Question: How do I get rid of the configure icon shown in attached screenshot ?
It opens up the windows taskbar area icon configure window where you config all the
icons shown in the taskbar.
Cannot find any property to disable this.
What is this called so I can google for this ? Nothing on msdn. thanks

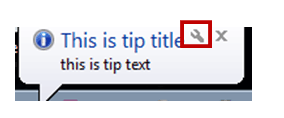
Answer: This is an OS native feature.
You cannot get rid of it.